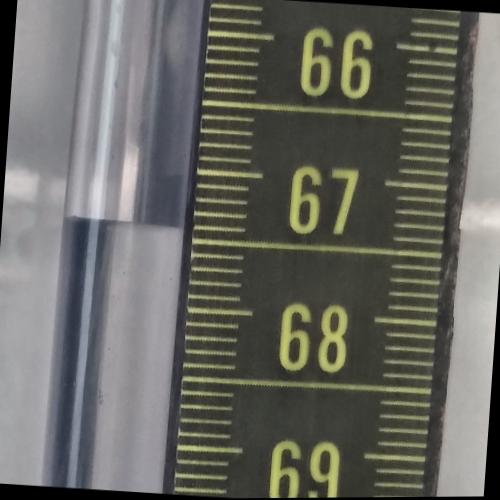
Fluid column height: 67.4 cm